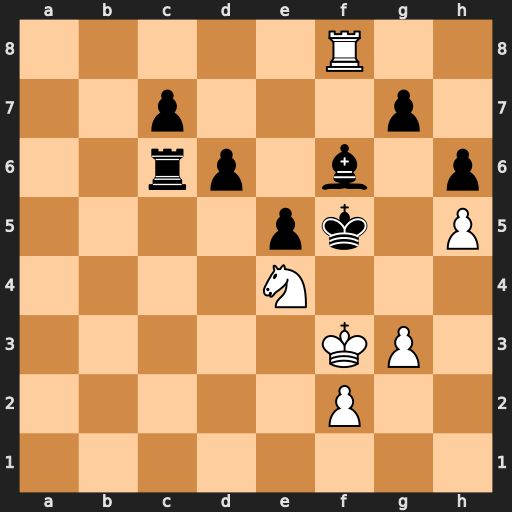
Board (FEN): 5R2/2p3p1/2rp1b1p/4pk1P/4N3/5KP1/5P2/8
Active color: w
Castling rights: -
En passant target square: -
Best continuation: Re8 Rc3+ Nxc3